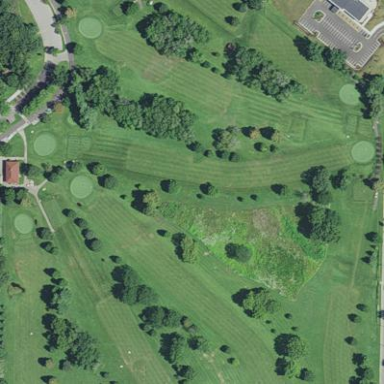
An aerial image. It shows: Golf course.